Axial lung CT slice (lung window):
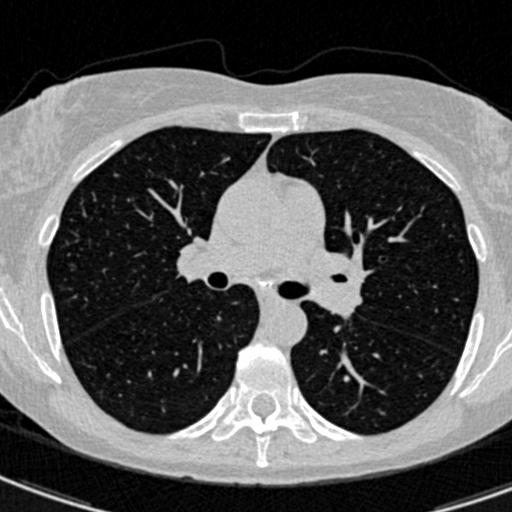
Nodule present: no